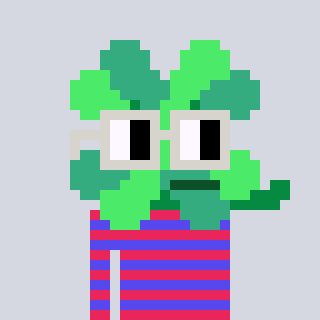
a pixel art character with square light gray glasses, a clover-shaped head and a computerblue-colored body on a cool background